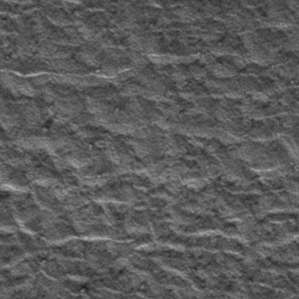
Label: frost